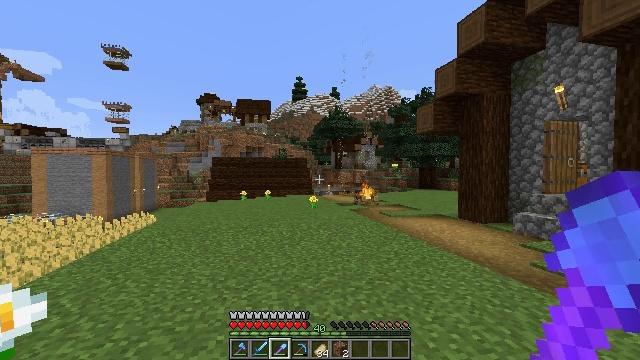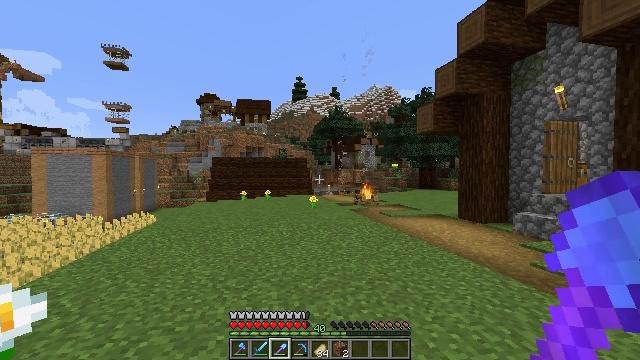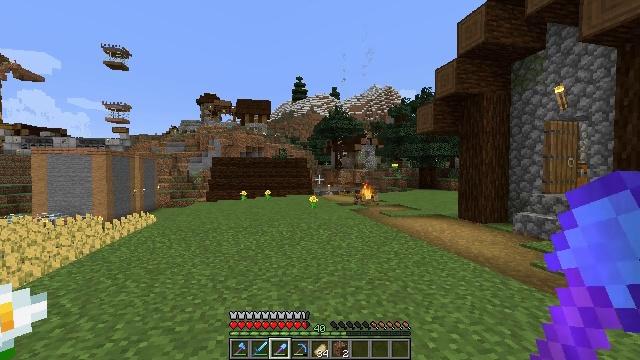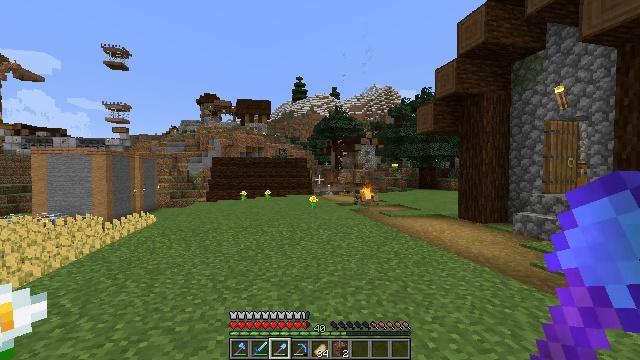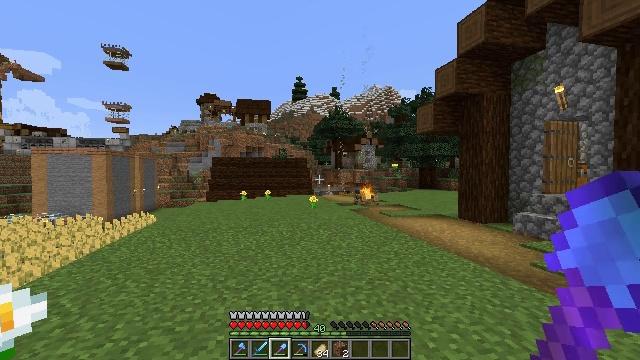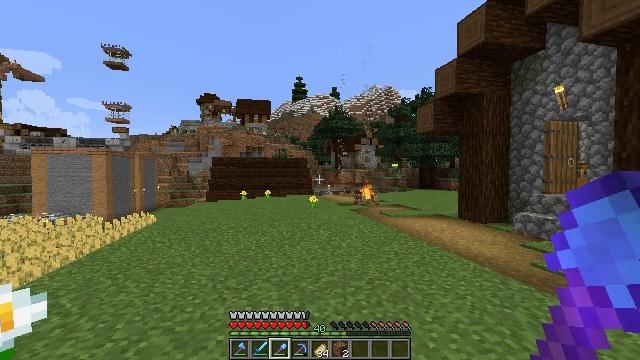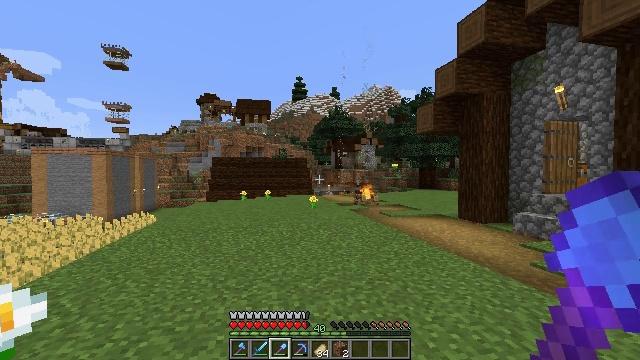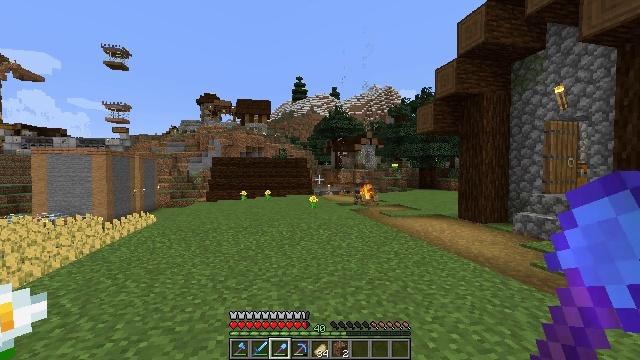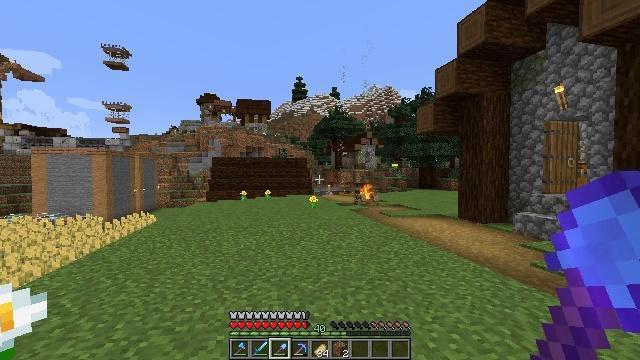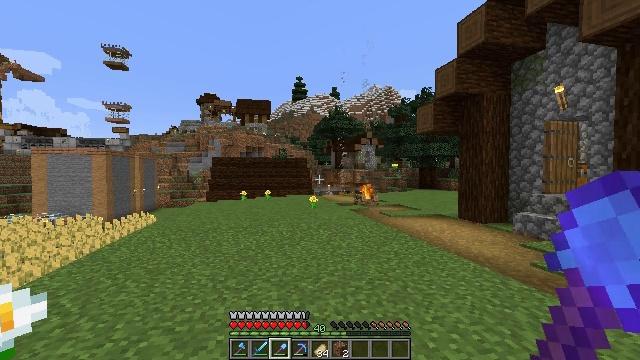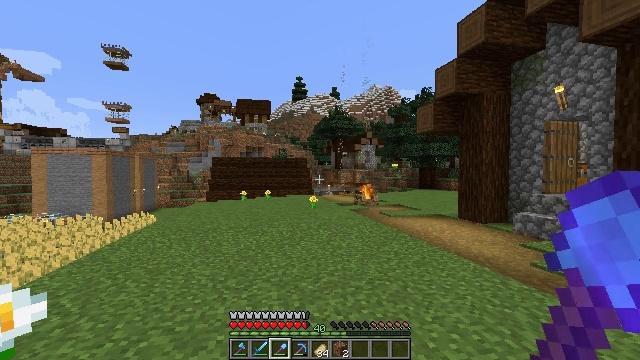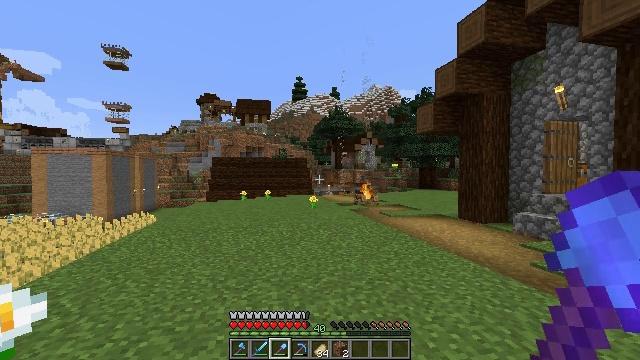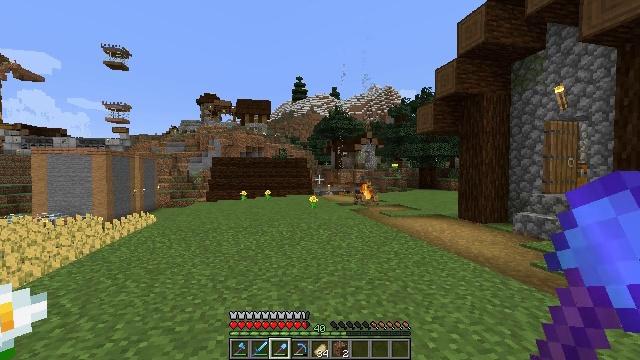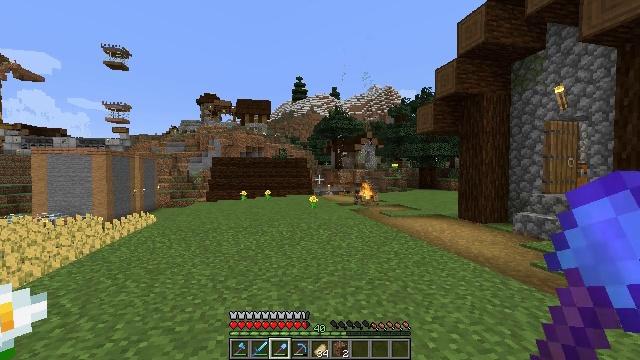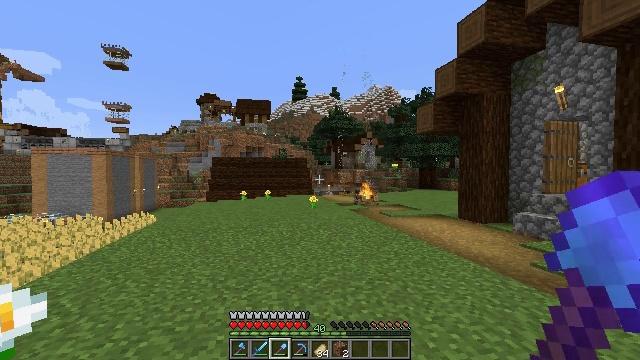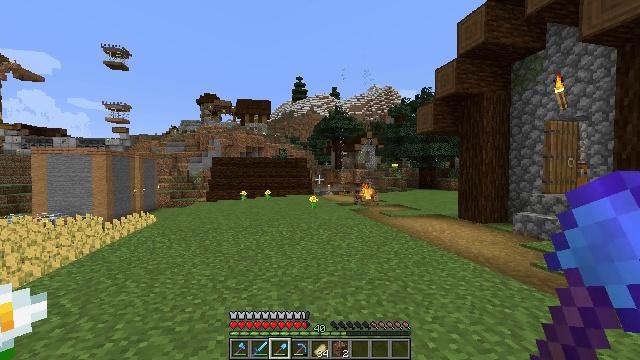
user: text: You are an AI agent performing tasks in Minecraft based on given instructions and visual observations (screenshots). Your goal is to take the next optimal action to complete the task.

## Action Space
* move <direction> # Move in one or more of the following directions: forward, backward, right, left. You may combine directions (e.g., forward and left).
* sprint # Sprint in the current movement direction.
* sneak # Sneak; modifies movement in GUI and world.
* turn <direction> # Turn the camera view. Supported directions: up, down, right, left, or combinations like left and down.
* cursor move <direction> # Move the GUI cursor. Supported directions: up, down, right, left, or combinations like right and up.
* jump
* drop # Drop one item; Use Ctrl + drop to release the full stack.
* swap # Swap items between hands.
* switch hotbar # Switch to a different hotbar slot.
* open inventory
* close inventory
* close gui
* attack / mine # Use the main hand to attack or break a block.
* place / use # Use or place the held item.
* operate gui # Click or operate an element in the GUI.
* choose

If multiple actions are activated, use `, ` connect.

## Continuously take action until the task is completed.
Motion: motion action
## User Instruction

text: Break the mature wheat plants.
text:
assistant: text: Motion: no_op
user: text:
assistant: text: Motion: no_op
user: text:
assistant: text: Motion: no_op
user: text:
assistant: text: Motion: no_op
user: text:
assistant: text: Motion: no_op
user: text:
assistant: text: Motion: no_op
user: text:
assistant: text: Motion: no_op
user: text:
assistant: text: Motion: no_op
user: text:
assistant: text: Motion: no_op
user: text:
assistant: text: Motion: no_op
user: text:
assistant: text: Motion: no_op
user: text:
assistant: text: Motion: no_op
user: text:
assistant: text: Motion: no_op
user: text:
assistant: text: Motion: no_op
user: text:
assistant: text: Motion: no_op
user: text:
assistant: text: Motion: no_op
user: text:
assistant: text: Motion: no_op
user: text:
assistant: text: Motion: no_op
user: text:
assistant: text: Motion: no_op
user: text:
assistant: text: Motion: no_op
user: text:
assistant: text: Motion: no_op
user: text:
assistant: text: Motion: no_op
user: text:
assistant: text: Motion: no_op
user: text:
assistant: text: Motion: no_op
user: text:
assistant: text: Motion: no_op
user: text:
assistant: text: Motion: no_op
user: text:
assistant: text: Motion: no_op
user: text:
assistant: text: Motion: no_op
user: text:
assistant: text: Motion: no_op
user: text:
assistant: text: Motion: no_op